Question: I just developed my first ASP.NET MVC web application. The main function of the page is to view all the data that would come from the database into a table. The data store in my local db is a collection of contact information with name, address, phone number, etc. I actually was able to retrieve the data and view it in a table on my Index page. However, there are some missing data on it.
Here is what my table looked like: <URL>
This is my actual database:
[
This is my Contacts model:
'''
public class Contacts
{
public int Id { get; set; }
public string FirstName { get; set; }
public string LastName { get; set; }
public string Address { get; set; }
public string State { get; set; }
public string Country { get; set; }
public int ZipCode { get; set; }
public string PhoneNumber { get; set; }
public string Notes { get; set; }
}
'''
For my Controller this is what I had done:
'''
public class HomeController : Controller
{
public ActionResult Index()
{
var data = SQLDataAccess.GetContacts();
List<Contacts> contacts = new List<Contacts>();
foreach (var item in data)
{
contacts.Add(new Contacts
{
FirstName = item.FirstName,
LastName = item.LastName,
Address = item.Address,
State = item.State,
Country = item.Country,
ZipCode = item.ZipCode,
PhoneNumber = item.PhoneNumber,
Notes = item.Notes
});
}
return View(contacts);
}
}
'''
SQLDataAccess looks like this:
'''
public static class SQLDataAccess
{
public static List<T> GetData<T>(string sql)
{
using (MySqlConnection connect = new MySqlConnection("Data Source=localhost; port=3306; Database=testdb; UserId=root; password=123456"))
{
connect.Open();
return connect.Query<T>(sql).ToList();
}
}
public static List<Contacts> GetContacts()
{
string select = @"Select * from contacts;";
return GetData<Contacts>(select);
}
}
'''
Please do copy the cshtml codes here for the View. I hope this is okay.
'''
@model IEnumerable<ContactsTable.Models.Contacts>
@{
ViewBag.Title = "Index";
}
<h2>Index</h2>
<p>
@Html.ActionLink("Refresh Table", "Index")
</p>
<table class="table">
<tr>
<th>
@Html.DisplayNameFor(model => model.FirstName)
</th>
<th>
@Html.DisplayNameFor(model => model.LastName)
</th>
<th>
@Html.DisplayNameFor(model => model.Address)
</th>
<th>
@Html.DisplayNameFor(model => model.State)
</th>
<th>
@Html.DisplayNameFor(model => model.Country)
</th>
<th>
@Html.DisplayNameFor(model => model.ZipCode)
</th>
<th>
@Html.DisplayNameFor(model => model.PhoneNumber)
</th>
<th>
@Html.DisplayNameFor(model => model.Notes)
</th>
<th></th>
</tr>
@foreach (var item in Model) {
<tr>
<td>
@Html.DisplayFor(modelItem => item.FirstName)
</td>
<td>
@Html.DisplayFor(modelItem => item.LastName)
</td>
<td>
@Html.DisplayFor(modelItem => item.Address)
</td>
<td>
@Html.DisplayFor(modelItem => item.State)
</td>
<td>
@Html.DisplayFor(modelItem => item.Country)
</td>
<td>
@Html.DisplayFor(modelItem => item.ZipCode)
</td>
<td>
@Html.DisplayFor(modelItem => item.PhoneNumber)
</td>
<td>
@Html.DisplayFor(modelItem => item.Notes)
</td>
</tr>
}
</table>
'''
I inserted this line right before the 'return' line of the GetData() function under SQLDataAccess class and was able to check through a breakpoint that all 3 data was retrieved, but with the rest of the missing data as NULL.
'''
var test = connect.Query<T>(sql);
'''
I tried using gridview and retrieve data though DataBind and it works, all data was successfully viewed in the table.
Can someone help me understand why this happened?
Any help would be so much appreciated.
Thanks!
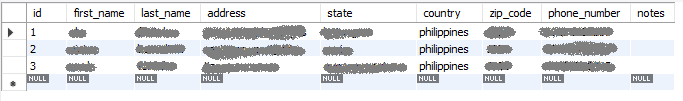
Answer: I suppose that you are using Dapper to retrieve your data and put it inside your class. In this case you should know that dapper automatically maps the field names to the property names of the class HAVING THE SAME NAME. Your missing fields all have an _ in them, so dapper cannot transfer those values to your properties.
A simple solution that doesn't involve renaming neither the class properties to match the database fields names or a renaming of the fields names to match the property names or use a mapping code is the following
'''
public static List<Contacts> GetContacts()
{
string select = @"select id, first_name as FirstName, last_name as LastName
address, state, country, zip_code as zipcode,
phone_number as phonenumber, notes
from contacts";
return GetData<Contacts>(select);
}
'''
In this way each different field name is aliased to match the property name and Dapper should be able to fill your class instance fully.